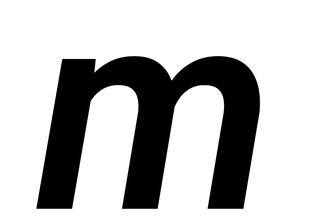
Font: Roboto-Italic_SemiBold_Italic